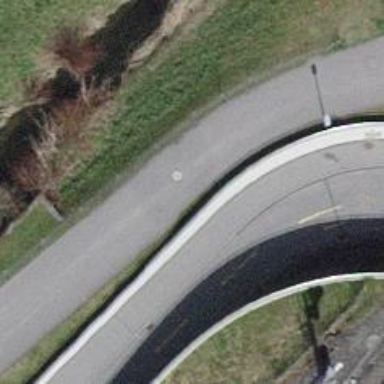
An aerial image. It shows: Asphalt path suitable for both cyclists and pedestrians.